Question: I'm currently working on a small Video Poker app, partially because it's fun & because I needed a project for school.
Unless I missed something, my logic should be done, but now, as I'm turning my attention to the UI aspect of the app, I've hit a snag.
What I need/want my ListView to do is this:
- - -
So far I've had "some" success, meaning I've been able to have it work so that I can select an item through mouse-clicks, after which the color changed, however I couldn't get it to work by changing the SelectedItem to the winning hand.
I've tried just about anything I can think of & I've hit a dead end.
I'm fairly sure it's somehow achieved through Binding data, but all my efforts so far have failed. I still lack quite a bit of both knowledge & experience when it comes to Databinding XAML elements.
If anyone here could help me out with a neat/clean/efficient way to achieve this, it would be greatly appreciated.
'''
<ListView x:Name="lvTest" HorizontalAlignment="Left" Height="200" VerticalAlignment="Top" Width="160" Margin="10,10,0,0">
<ListView.Resources>
<Style TargetType="GridViewColumnHeader">
<Setter Property="Visibility" Value="Collapsed" />
</Style>
<Style TargetType="{x:Type ListViewItem}">
<Setter Property="Template">
<Setter.Value>
<ControlTemplate TargetType="{x:Type ListViewItem}">
<GridViewRowPresenter />
</ControlTemplate>
</Setter.Value>
</Setter>
</Style>
</ListView.Resources>
<ListView.View>
<GridView>
<GridViewColumn Width="105" DisplayMemberBinding="{Binding HandNaam}"/>
<GridViewColumn Width="45" DisplayMemberBinding="{Binding Betaling}"/>
</GridView>
</ListView.View>
</ListView>
'''
'''
List<Hand> hands = new List<Hand>();
//Bet has been changed, (re-)populate the ListView
void Betchanged()
{
hands.Clear();
lvTest.ItemsSource = null;
for (int i = 0; i <= 8; i++)
{
hands.Add(new Hand(Hand.hands[i], bet));
}
lvTest.ItemsSource = hands;
}
//Game ends
//After checking for a winning hand, highlight that hand in the ListView
private void EndGame()
{
//Do some stuff
//Check if there's a winning hand
int winnings;
Hand hand = null;
winnings = Poker.FindWin(splK, hands, out hand); //out hand is of type Hand
//If there's a winning hand, highlight it in the ListView
if (hand != null)
{
foreach (Hand h in lvTest.Items)
{
if (h.HandName == hand.HandName)
{
//This seems like the most logical (maybe not most efficient) way to find the correct item in the ListView
//Here's where the Background property for the ListViewItem should be changed
}
}
}
//Do some more stuff
}
'''
PS: The current Template style in my XAML is what's overriding my ListViewItem's hover/click interactions.
Edit: Here's a screenshot with a possible scenario when the Background for a ListViewItem should be changed:

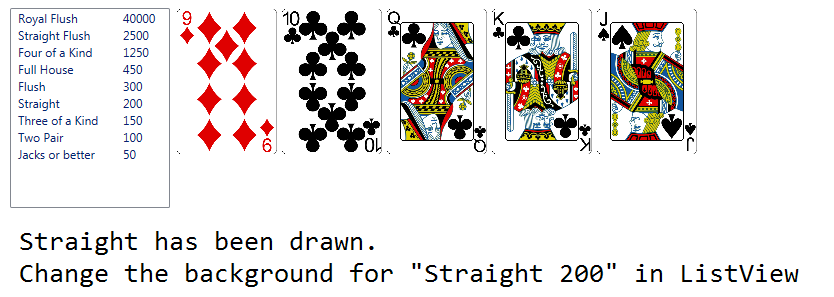
Answer: Your 'ItemsSource' in order to notify the control via the 'Binding' that it's contents have changed, needs to implement 'INotifyCollectionChanged'. At the moment, the most common generic collection to implement this interface is 'ObservableCollection<T>'.
'hands' should be an 'ObservableCollection<Hand>' rather than a 'List<Hand>'.
:
WPF 'Binding' works on notifications of changes. For properties, this means implementing 'INotifyPropertyChanged' on classes that need to notify that their properties have changed. Your 'Hand' class should implement 'INotifyPropertyChanged' for when the specific value you want to change has changed.
Presentation logic should be handled by the 'View' class (or code related to the 'View' like a 'Converter') so you should bind to your Model property value and convert it to a 'Brush' object using a Converter.
You could just expose a 'Brush' on your Model object but that would be breaking MVVM pattern as a 'ViewModel' is not supposed to have View-specific/presentation technology classes embedded in them in order to be presentation technology agnostic.
Converters are code that convert values from one type to the other by implementing 'IValueConverter' interface ( <URL>. They need to be declared as resources in your XAML and referenced using 'StaticResource' directives in the 'Binding'.
An excellent tutorial on this (and other basic WPF subjects) can be found at <URL>